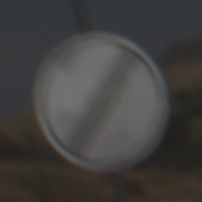
Verkehrszeichen: EndeSaemtlicherBegrenzungen
Umgebung: Outdoor, Nature
Tageszeit: Midday
Wetter: PartlyCloudy
Licht: Natural
Jahreszeit: NotSpecified
Kontrast: HighContrast